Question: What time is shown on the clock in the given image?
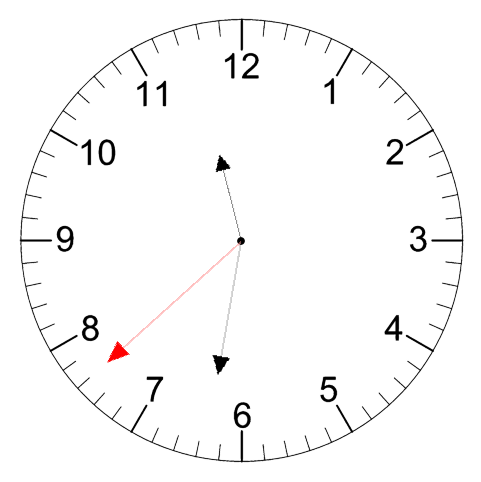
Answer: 11:31:38